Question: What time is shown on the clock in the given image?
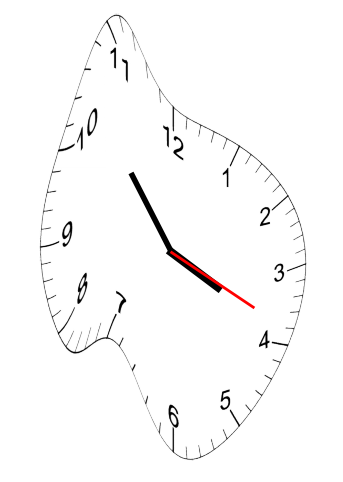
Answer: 03:53:19